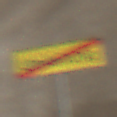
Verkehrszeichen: EndeDerUmleitungsankuendigung
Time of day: Midday
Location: Roofed (Tunnel)
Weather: NotSpecified
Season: NotSpecified
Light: Natural